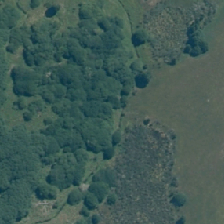
Land cover: herbaceous_freshwater_vege